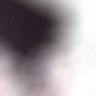
Metastatic tissue present: no